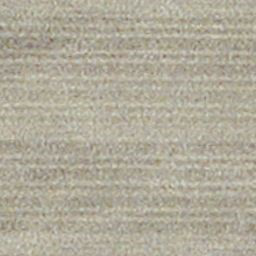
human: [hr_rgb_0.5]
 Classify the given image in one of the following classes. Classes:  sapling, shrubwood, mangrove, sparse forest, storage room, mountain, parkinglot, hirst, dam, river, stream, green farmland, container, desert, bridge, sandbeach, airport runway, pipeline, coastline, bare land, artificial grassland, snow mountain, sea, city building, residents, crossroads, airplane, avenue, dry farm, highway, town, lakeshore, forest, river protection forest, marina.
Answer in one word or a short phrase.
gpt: dry farm